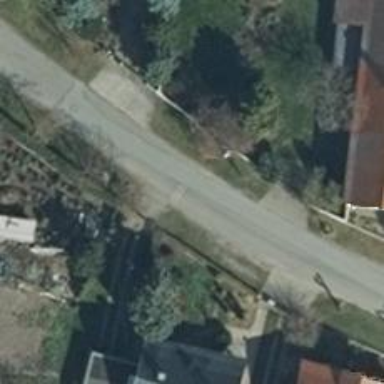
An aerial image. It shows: Residential road with asphalt surface.